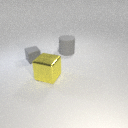
large gray rubber cylinder behind small gray rubber cube